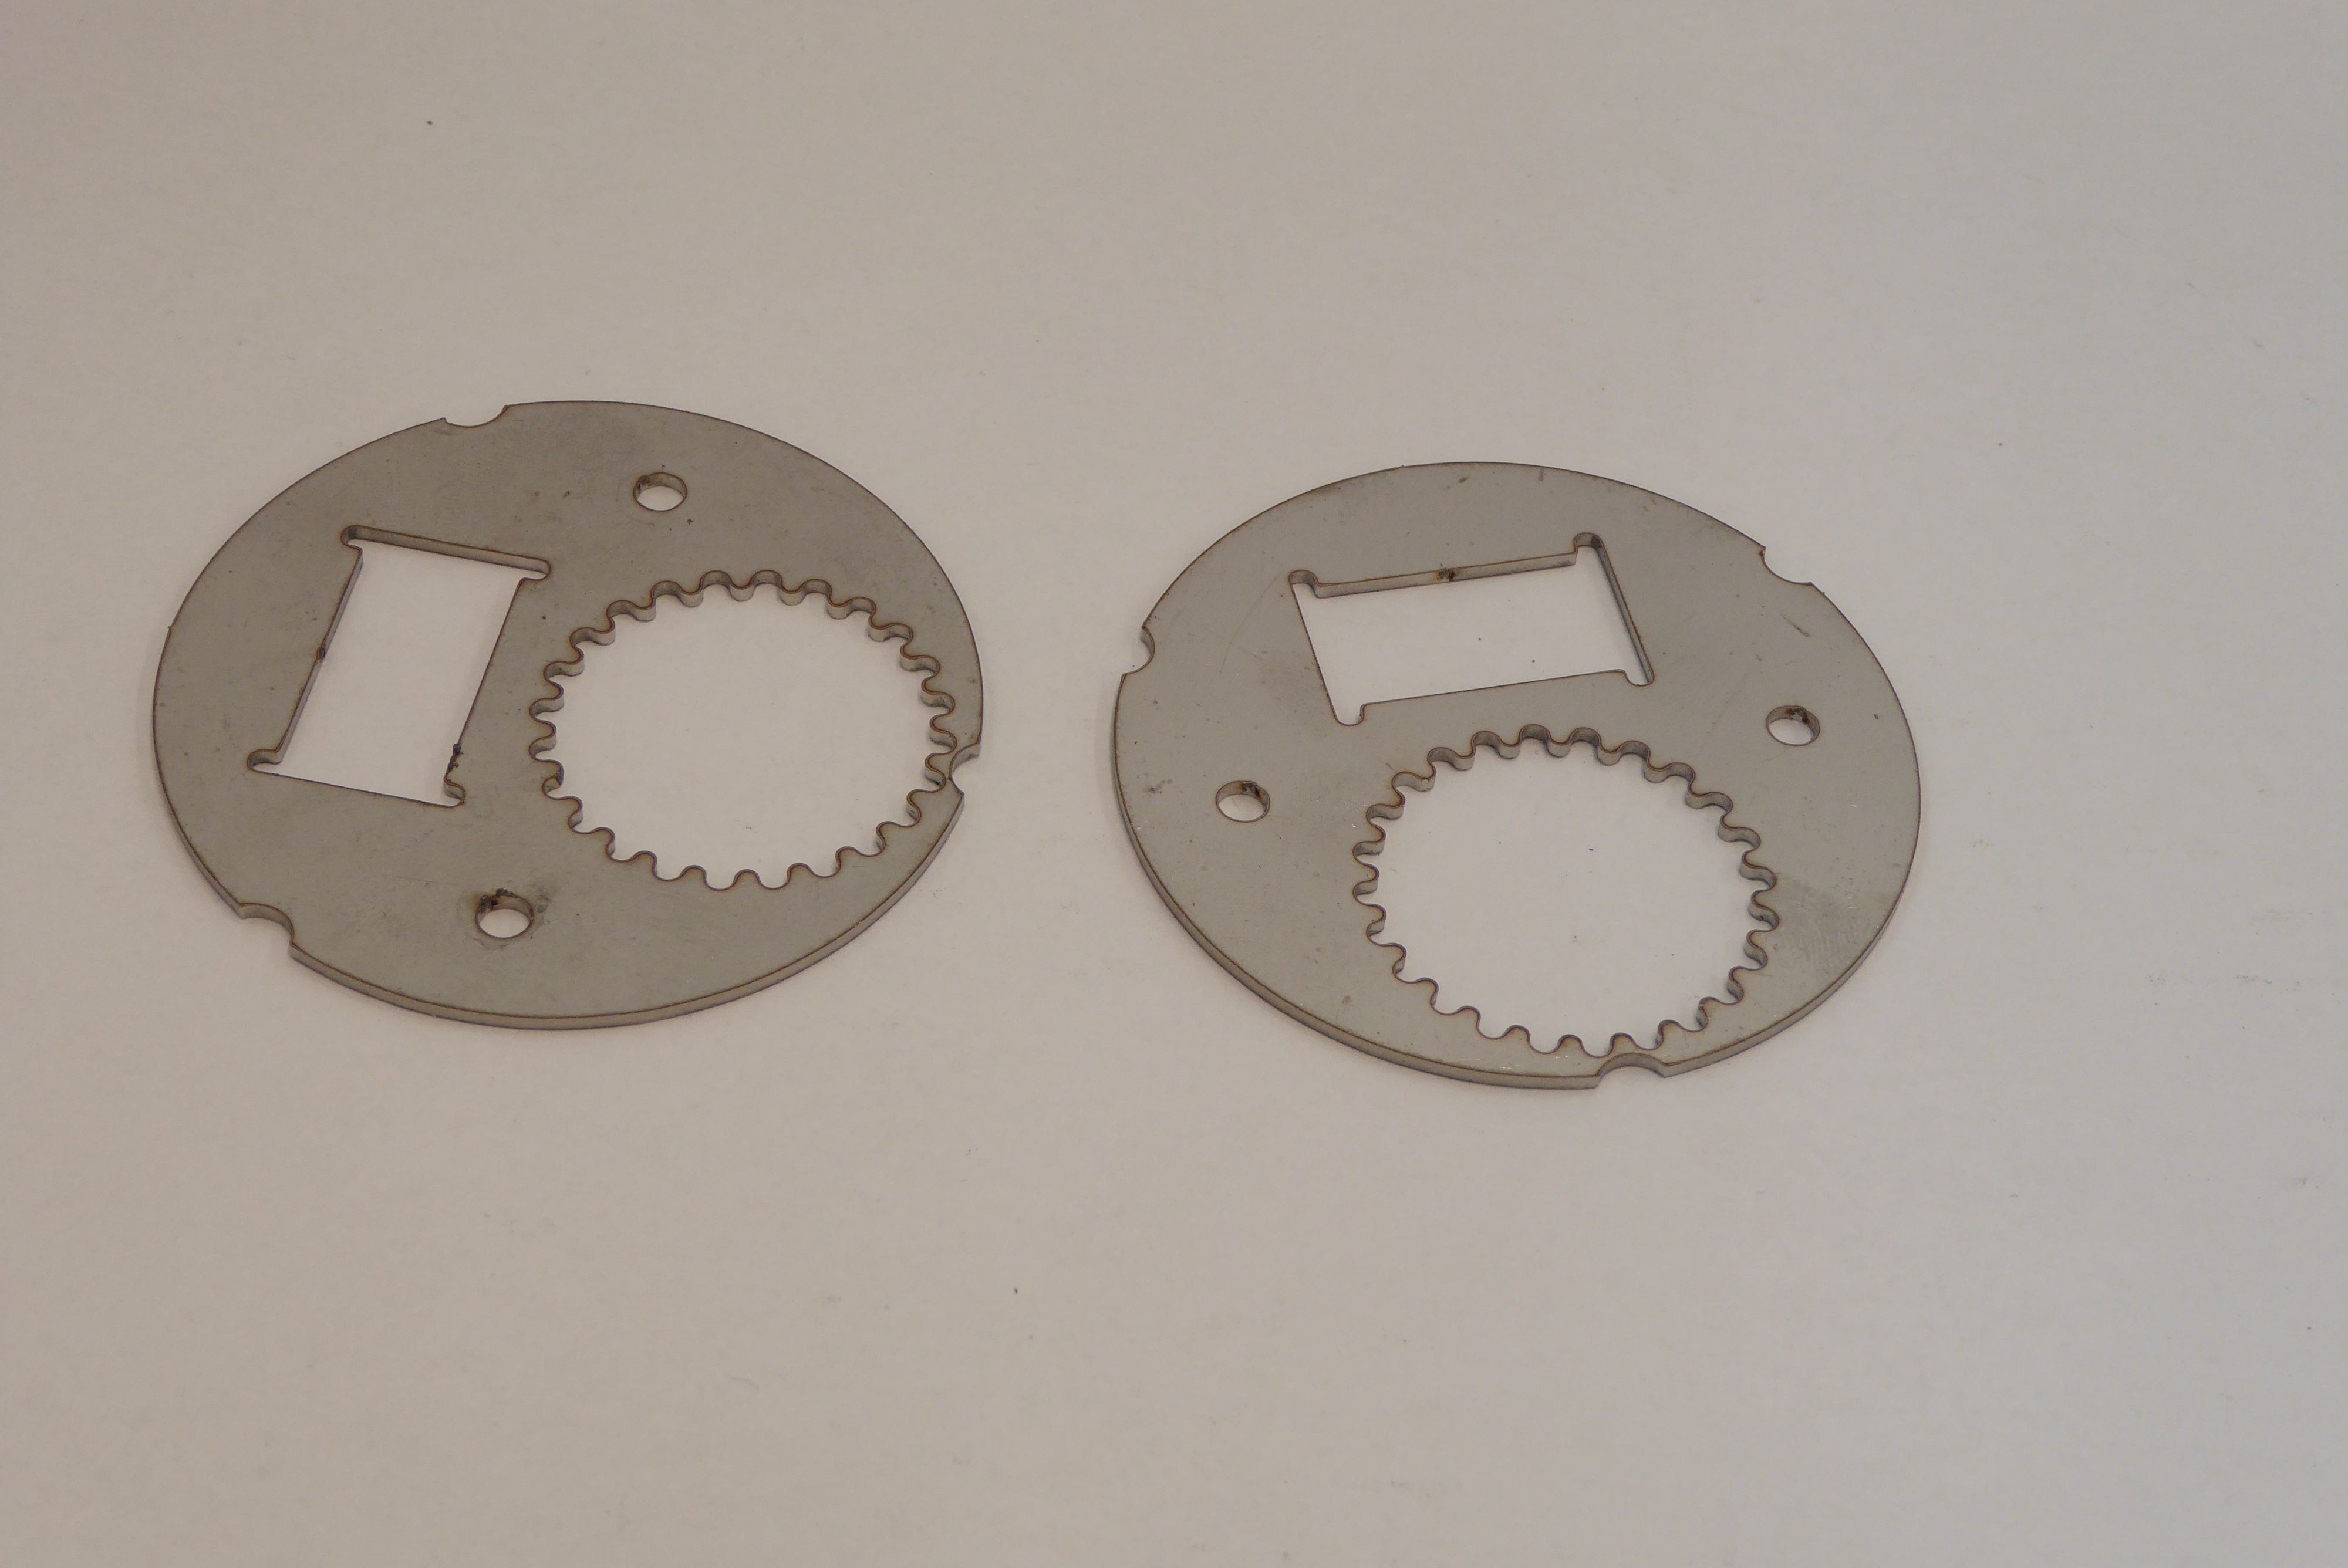
Label: Bottle Opener - Inlay